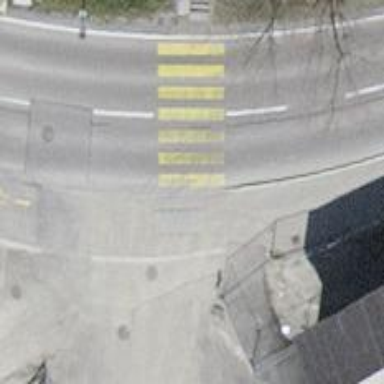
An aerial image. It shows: Marked zebra crossing on the road.